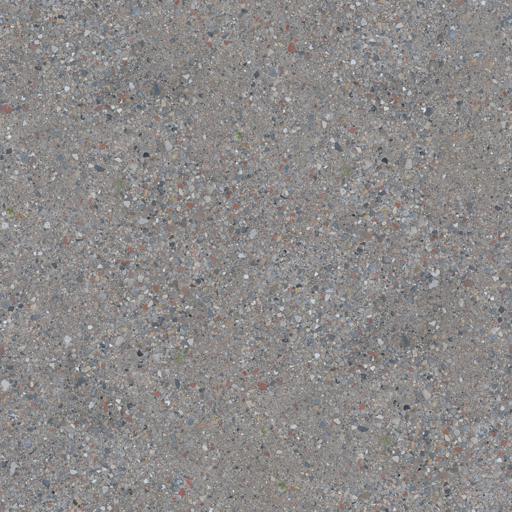
Tags: dirt dirty gravel pebbles sand